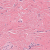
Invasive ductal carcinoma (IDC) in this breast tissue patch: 0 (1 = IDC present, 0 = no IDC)